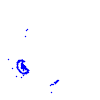
Particle: pion